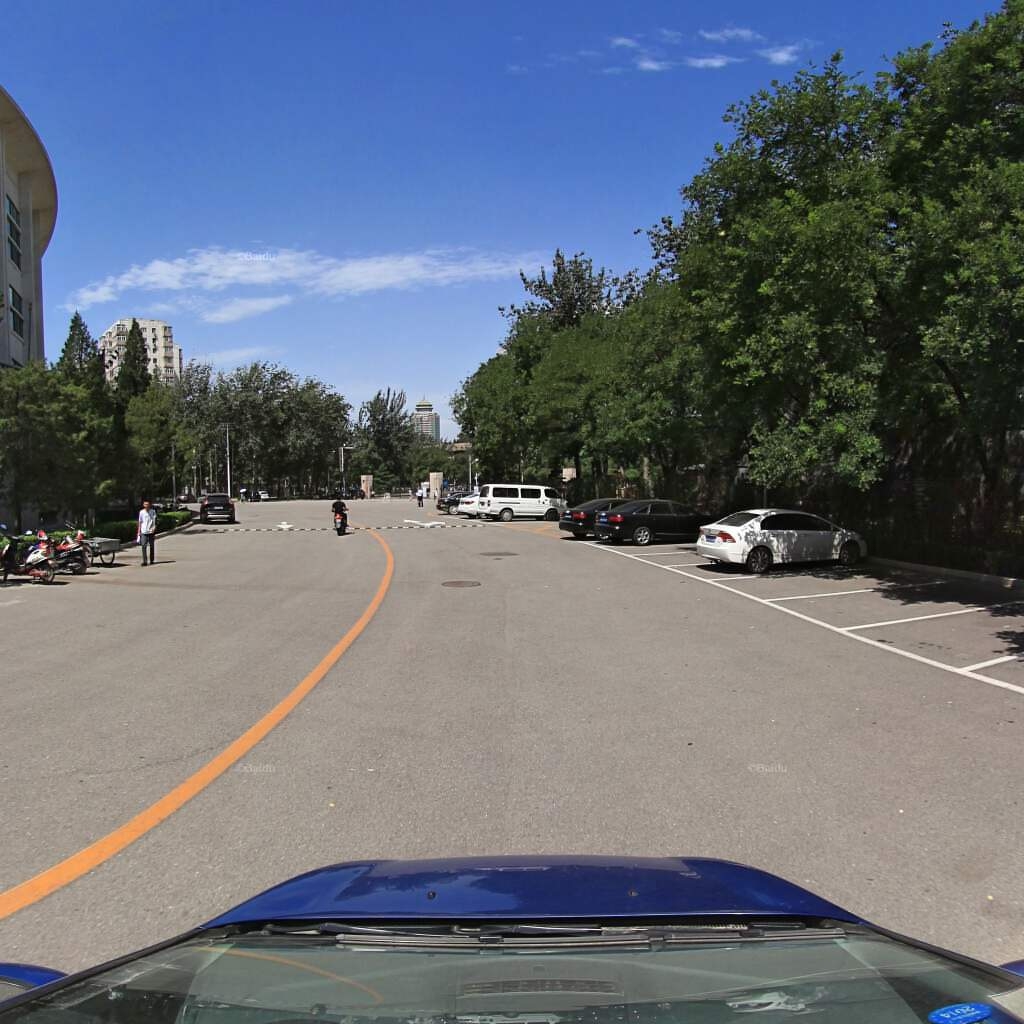
Region: Dongcheng
Road damage annotations: manhole cover, transverse crack, manhole cover